A scalogram (wavelet time-scale view) of one vibration snapshot from a rotating machine is shown. Based on the visible evidence, which rotor condition applies: normal, misalignment, unbalance, looseness?
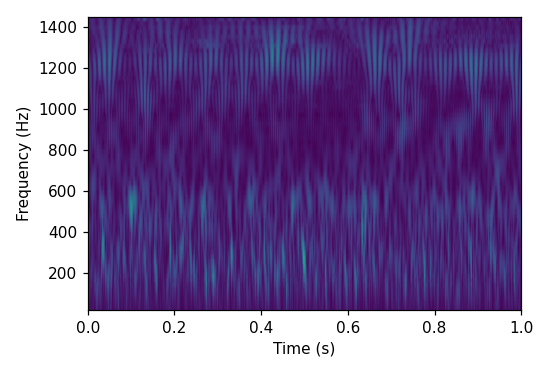
Answer: normal